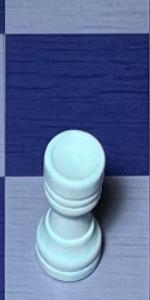
Label: Rook_White